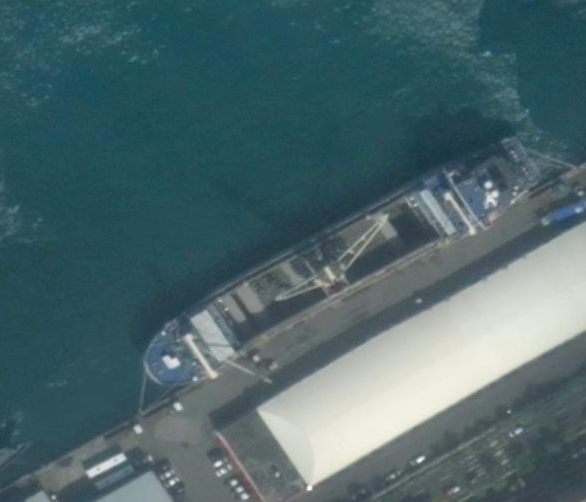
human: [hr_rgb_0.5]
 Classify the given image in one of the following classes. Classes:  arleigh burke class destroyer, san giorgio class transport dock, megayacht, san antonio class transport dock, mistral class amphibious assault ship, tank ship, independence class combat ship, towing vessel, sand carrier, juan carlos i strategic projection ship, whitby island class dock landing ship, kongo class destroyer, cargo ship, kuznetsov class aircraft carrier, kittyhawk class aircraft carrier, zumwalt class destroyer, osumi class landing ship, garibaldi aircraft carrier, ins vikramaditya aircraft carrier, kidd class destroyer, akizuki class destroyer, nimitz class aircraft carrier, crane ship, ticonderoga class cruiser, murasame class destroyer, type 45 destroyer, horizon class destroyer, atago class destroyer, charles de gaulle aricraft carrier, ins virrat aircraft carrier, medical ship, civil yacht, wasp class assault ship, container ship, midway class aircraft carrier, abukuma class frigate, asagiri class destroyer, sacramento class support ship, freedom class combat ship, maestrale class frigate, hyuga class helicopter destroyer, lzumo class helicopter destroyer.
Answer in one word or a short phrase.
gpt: Cargo ship